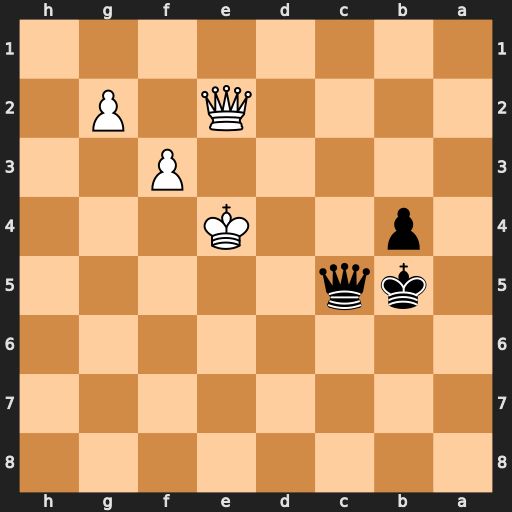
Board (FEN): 8/8/8/1kq5/1p2K3/5P2/4Q1P1/8
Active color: b
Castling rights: -
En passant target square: -
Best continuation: Qc4+ Ke3 Qxe2+ Kxe2 Ka4